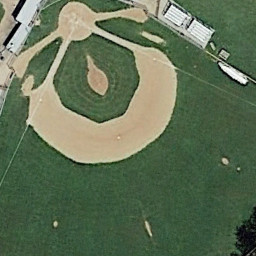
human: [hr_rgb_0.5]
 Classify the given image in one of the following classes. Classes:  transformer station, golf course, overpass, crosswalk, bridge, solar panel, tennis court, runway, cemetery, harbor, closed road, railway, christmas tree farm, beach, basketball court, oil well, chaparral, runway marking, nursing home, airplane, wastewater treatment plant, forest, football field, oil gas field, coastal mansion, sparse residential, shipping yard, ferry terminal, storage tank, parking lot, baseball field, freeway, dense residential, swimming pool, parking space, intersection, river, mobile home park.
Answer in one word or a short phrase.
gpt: baseball field